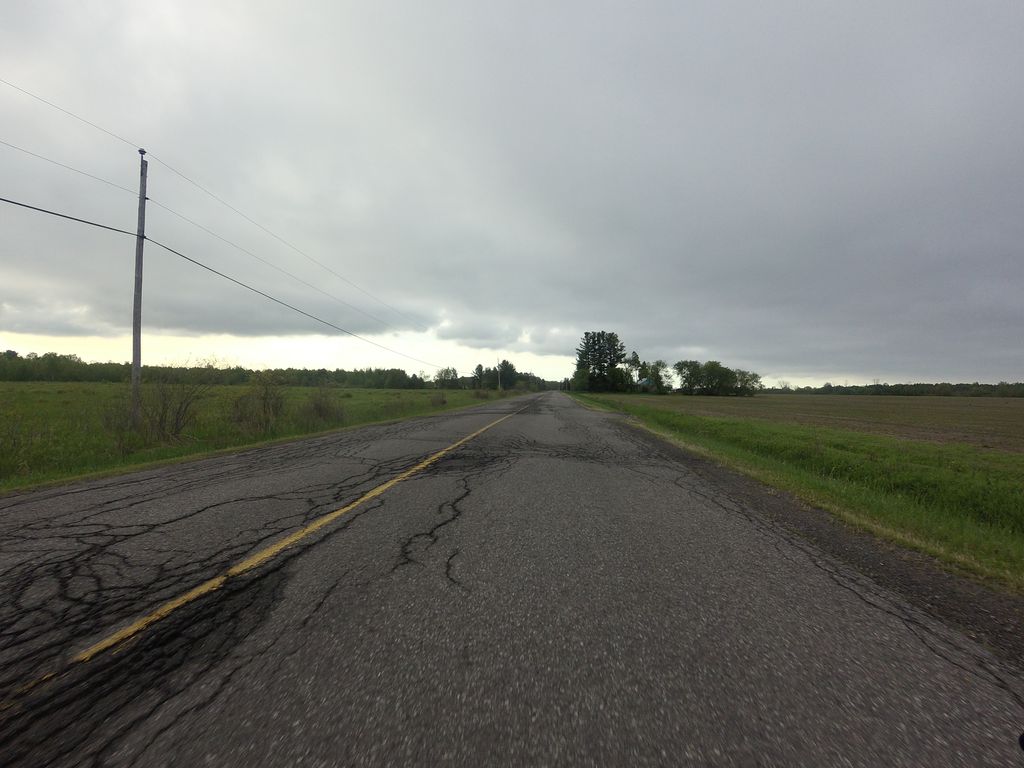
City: ottawa-gatineau